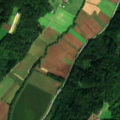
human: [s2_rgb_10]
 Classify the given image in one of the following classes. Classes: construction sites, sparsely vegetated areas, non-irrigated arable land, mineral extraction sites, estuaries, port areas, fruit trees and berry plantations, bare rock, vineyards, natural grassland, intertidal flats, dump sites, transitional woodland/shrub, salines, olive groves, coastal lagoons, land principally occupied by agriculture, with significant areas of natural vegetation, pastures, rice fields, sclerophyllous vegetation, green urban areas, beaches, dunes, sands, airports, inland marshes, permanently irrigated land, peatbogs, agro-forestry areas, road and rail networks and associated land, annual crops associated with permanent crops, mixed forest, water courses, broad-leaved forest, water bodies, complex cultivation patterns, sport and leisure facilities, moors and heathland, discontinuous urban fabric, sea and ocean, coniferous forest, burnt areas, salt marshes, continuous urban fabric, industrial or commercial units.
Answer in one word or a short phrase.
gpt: discontinuous urban fabric, non-irrigated arable land, pastures, land principally occupied by agriculture, with significant areas of natural vegetation, broad-leaved forest, mixed forest